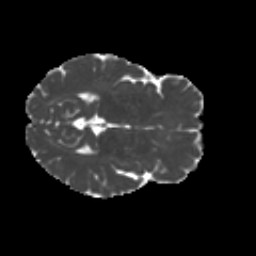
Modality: MD
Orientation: axial
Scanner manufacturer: siemens
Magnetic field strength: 3 T
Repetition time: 4.16 s
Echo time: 0.0806 s